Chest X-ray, AP view. Patient: 41 years old, sex M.
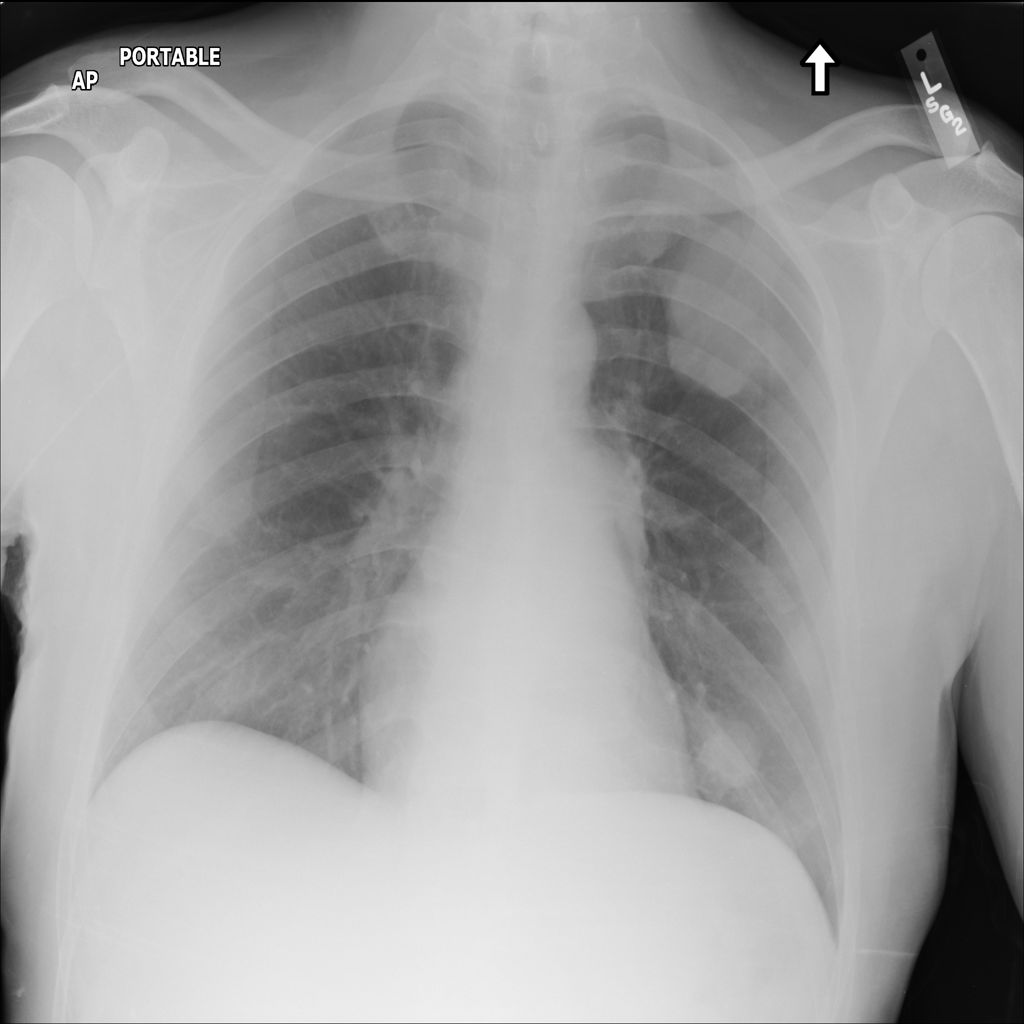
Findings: No Finding